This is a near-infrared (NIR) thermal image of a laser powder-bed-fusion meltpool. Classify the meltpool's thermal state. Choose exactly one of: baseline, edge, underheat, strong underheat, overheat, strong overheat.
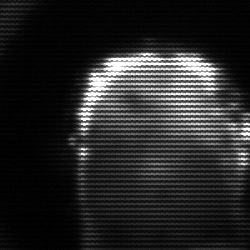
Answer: baseline